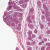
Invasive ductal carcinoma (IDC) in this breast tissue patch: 0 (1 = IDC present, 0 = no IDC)